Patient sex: M
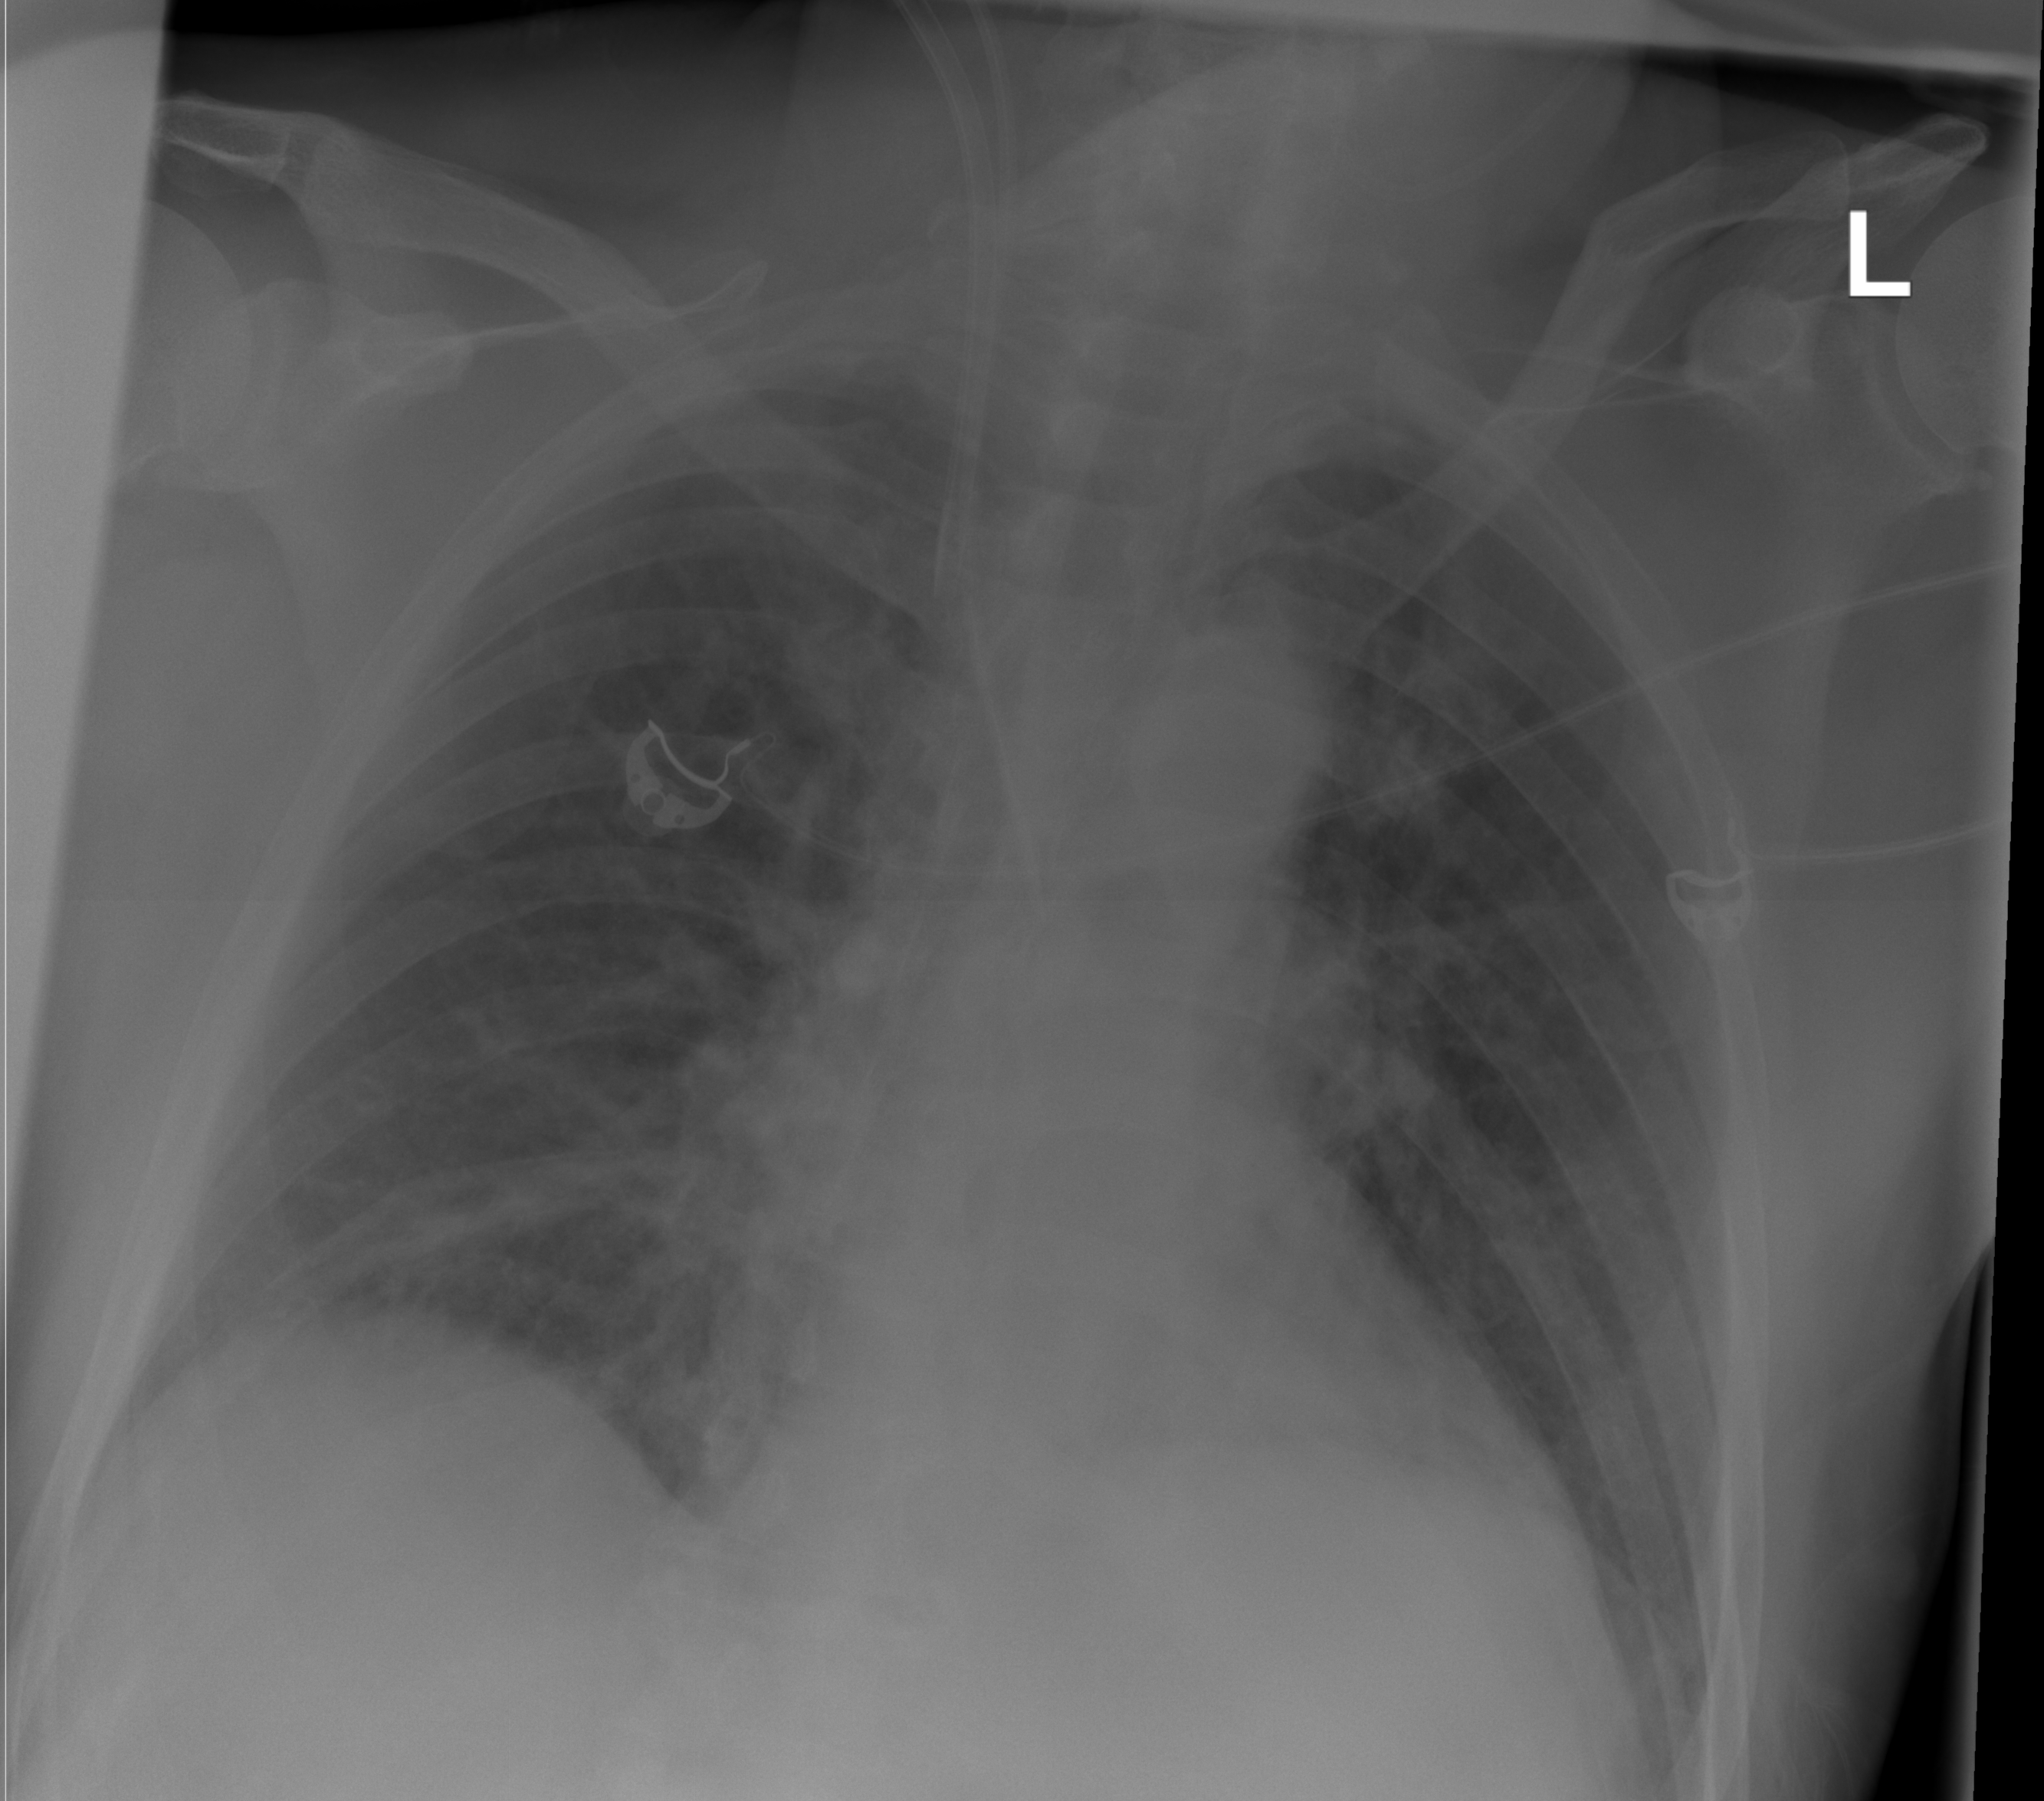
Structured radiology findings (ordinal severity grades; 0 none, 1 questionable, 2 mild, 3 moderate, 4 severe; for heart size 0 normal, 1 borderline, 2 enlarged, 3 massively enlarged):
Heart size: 0
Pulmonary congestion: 2
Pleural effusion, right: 0
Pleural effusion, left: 0
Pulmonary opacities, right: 2
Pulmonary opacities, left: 0
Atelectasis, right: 0
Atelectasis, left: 0